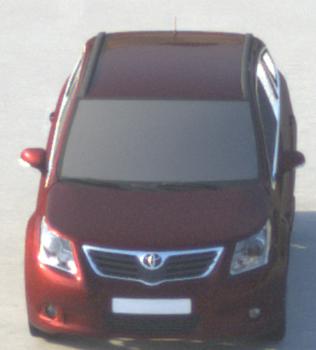
Make: Toyota
Model: Avensis 1.6
Detailed model: Avensis (T27) Notch Back
Model produced from: 2009/01
Model produced until: 2010/08
Doors: 4
Color: red
Road condition: dry road
Daytime: sunrise or sunset
Contrast: medium contrast